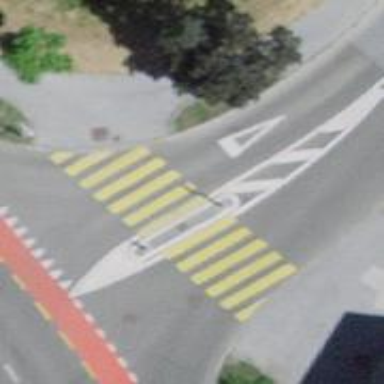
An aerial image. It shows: Marked asphalt footway with marked crossing. The crossing includes island.